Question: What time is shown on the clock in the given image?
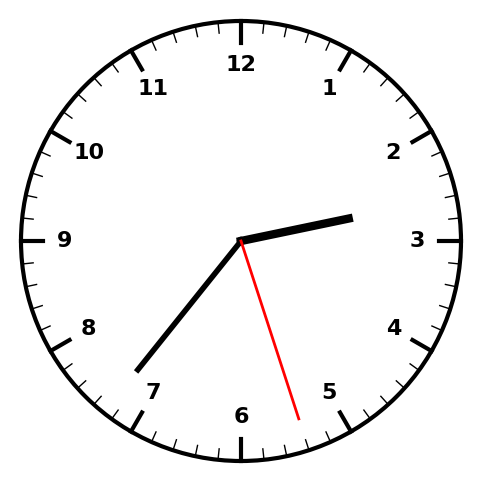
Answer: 02:36:27